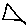
Label: triangle